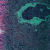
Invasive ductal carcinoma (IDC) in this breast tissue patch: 0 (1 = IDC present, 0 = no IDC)